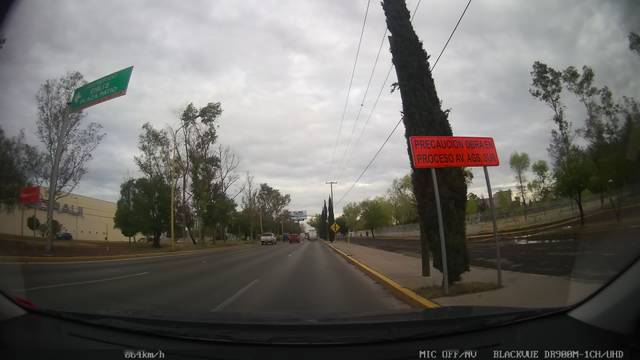
Region: Mexico
Coordinates: 21.855, -102.292